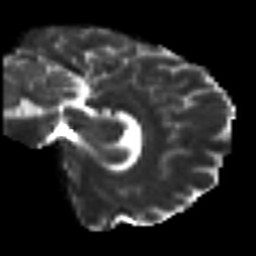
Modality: T2w
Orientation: sagittal
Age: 45
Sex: female
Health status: healthy
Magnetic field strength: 3 T
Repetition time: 8.4 s
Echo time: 0.0926 s